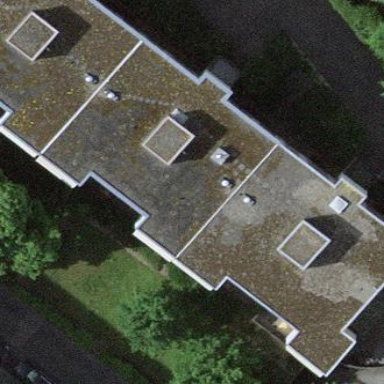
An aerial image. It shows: Grey flat-roofed apartments.